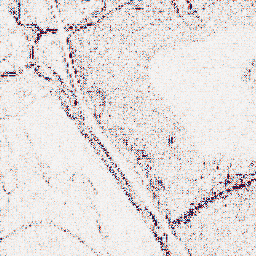
Category: wavelet
Decomposition family: wavelet_dwt
Decomposition parameters: wavelet: db2
level: 1
Upsampling method: sinc_blackman
Upsampling parameters: scale: 2
kernel_size: 8
Upsampling scale: 2